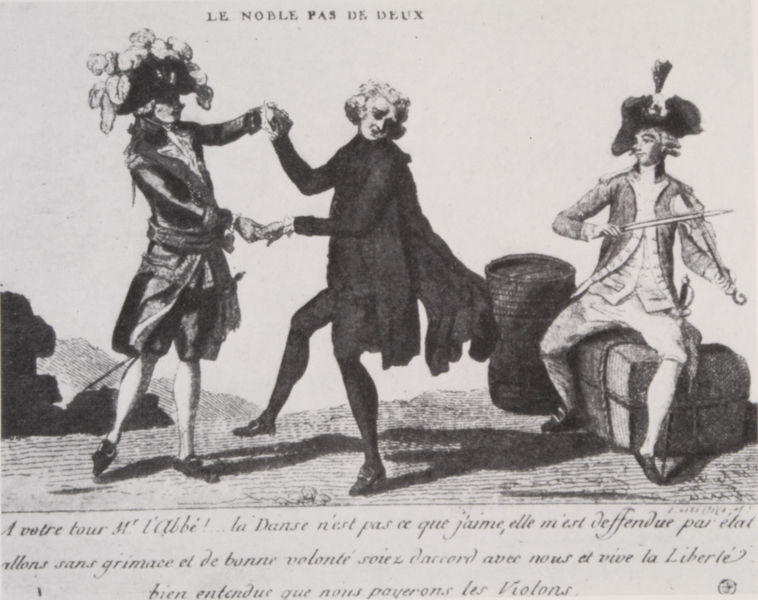
Titel: Der edle Pas de deux
Standort: Paris
Institution: Bibliothèque Nationale.
Schlagwörter: feder, mann, schatten, umhang, weiß, menschen, frankreich, grau, haar, hut, hüte, licht, männer, schwarz, zeichnung, gürtel, tanz, hose, jacke, mütze, barock, federn, kleidung, hände, kirche, wege, boden, geistlicher, haare, kostüm, mantel, schnur, sitzend, adel, drei, blatt, musik, musiker, tanzen, adelige, beine, federhut, perücke, bein, schrift, bogen, schuhe, grafik, graphik, französisch, lanze, soldaten, frack, karikatur, spielen, socken, freude, strümpfe, penis, truhe, maske, fracht, seil, druck, radierung, stich, titel, lithografie, revolution, satire, schwert, säbel, text, uniform, soldat, waffe, beschriftung, kiste, adeliger, degen, dreispitz, offizier, schritt, fass, schuh, trommel, geige, geigenspieler, violine, freiheit, klerus, priester, adlige, florett, speer, gaukler, aufklärung, gebinde, reigen, kupferstich, französische revolution, tänzer, flugblatt, fidel, fiedel, legende, koffer, tonne, schrft, anfassen, buchillustration, abt, paket, titek, rapier, pas de deux, fraphik, le noble pas de deux, noble, 1700, schwarz -weiß, adeligeer, schallen, szen, eine französische karikatur. ein aristrokrat und zwei soldaten tanzen miteinander. ich fühle mich an optisch an die bosten tea party erinnert